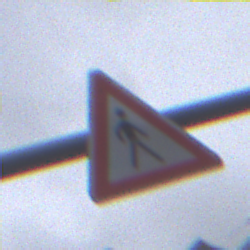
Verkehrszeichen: FussgaengerLinks
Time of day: MorningAfternoon
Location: Outdoor (Urban)
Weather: Overcast
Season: NotSpecified
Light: Natural